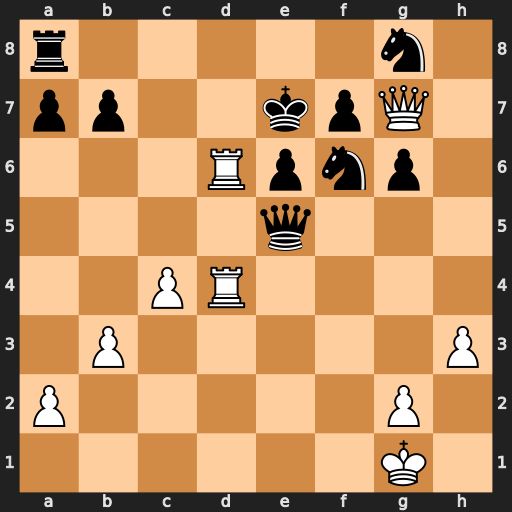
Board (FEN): r5n1/pp2kpQ1/3Rpnp1/4q3/2PR4/1P5P/P5P1/6K1
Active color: w
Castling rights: -
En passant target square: -
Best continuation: Rd7+ Nxd7 Rxd7+ Kxd7 Qxe5